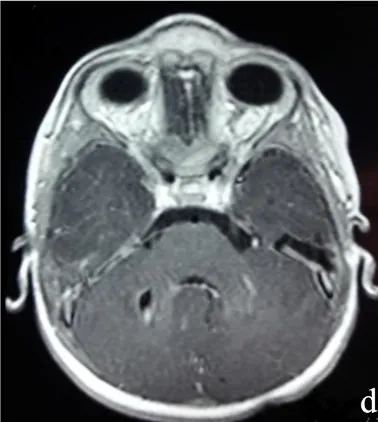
T1 contrast enhanced The lesion sits in the medial basifrontal and appears hypointense on T1 and hyperintense on T2 sequences, and enhances after injection of the contrast product (d).
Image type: radiology (mri)